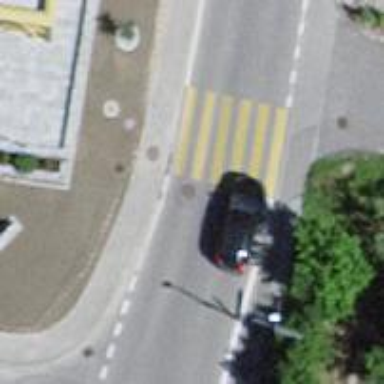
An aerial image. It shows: Crossing road.